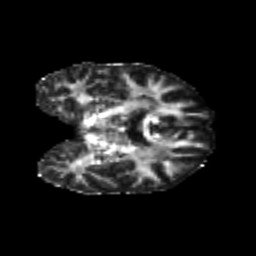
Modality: FA
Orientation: coronal
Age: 20
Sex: female
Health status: healthy
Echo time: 0.074 s